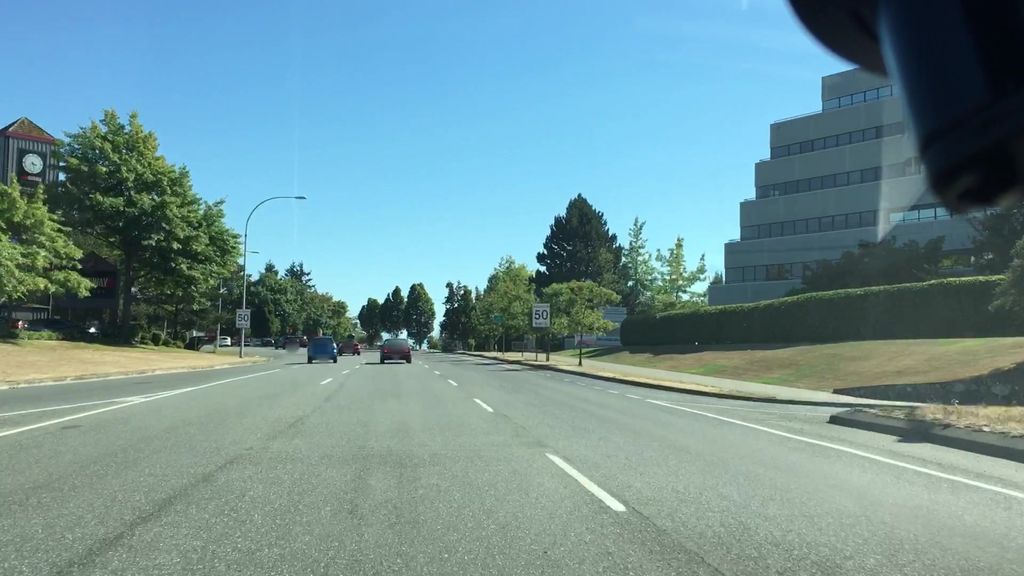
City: victoria